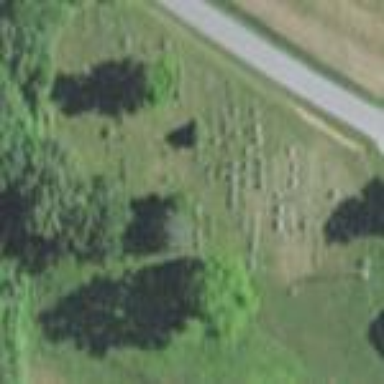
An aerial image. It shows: Cemetery.